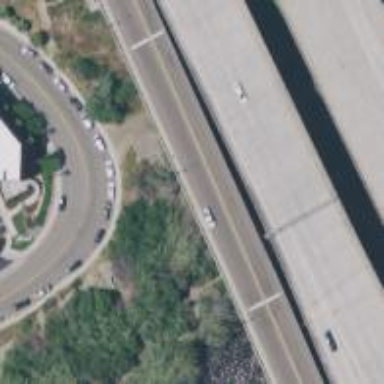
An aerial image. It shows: Motorway bridge.